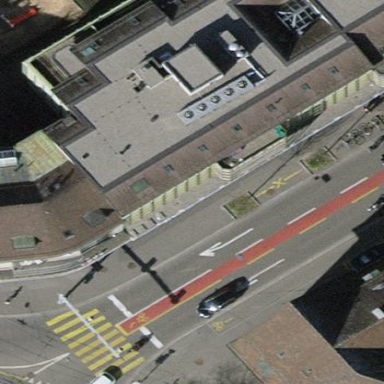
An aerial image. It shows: Office building with double saltbox roof shape.